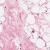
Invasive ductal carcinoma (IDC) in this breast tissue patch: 0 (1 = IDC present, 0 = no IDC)